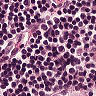
Metastatic tissue present: no